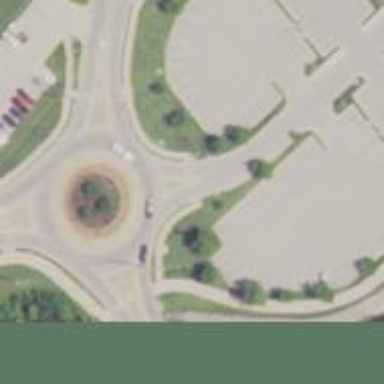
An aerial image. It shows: Secondary road leading to roundabout.